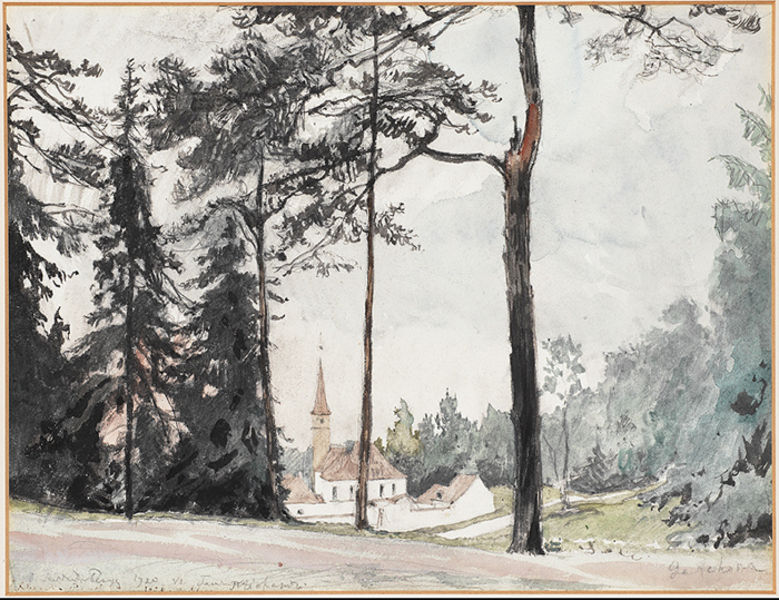
Titel: Gatchina - Priory Palace, Gatchina - Priory Palace
Künstler: Alexandre Benois
Standort: Amherst (Massachusetts, USA)
Institution: Mead Art Museum, Amherst College
Schlagwörter: church, white, black, green, clouds, sky, tree, hills, mountains, tower, trees, village, forest, pine, drawing, watercolour, signature, branches, paint, spire, steeple, pines, text, overcast, fir, branche